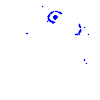
Particle: kaon